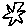
Label: star